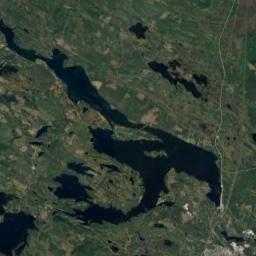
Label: lake